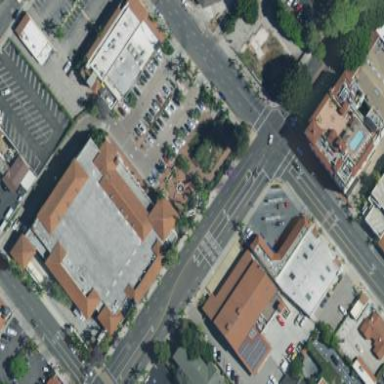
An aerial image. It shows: Retail area.